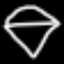
Label: diamond